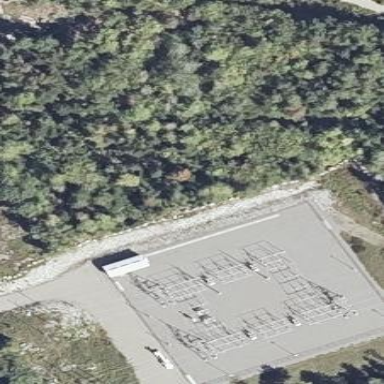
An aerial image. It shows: There is distribution substation enclosed by fence.